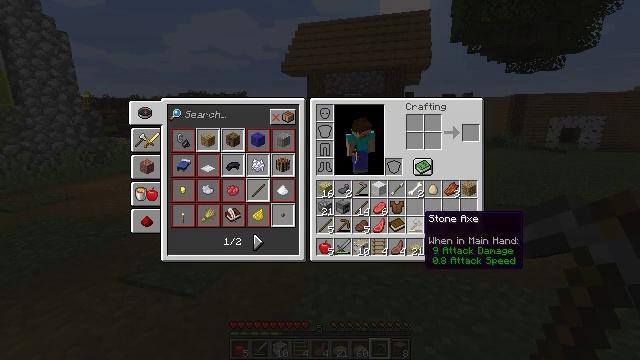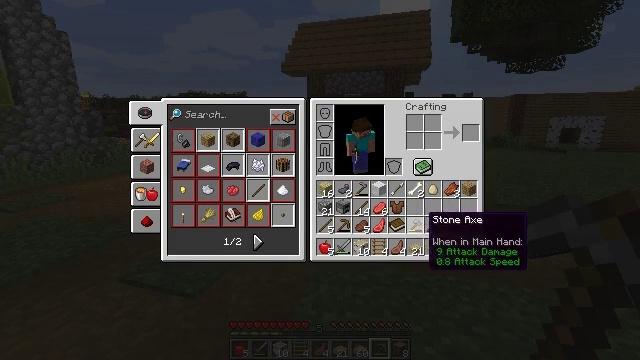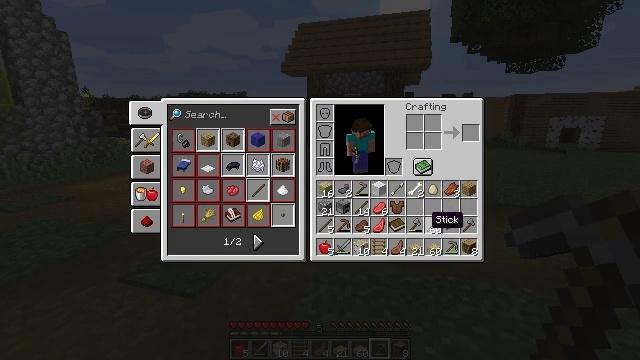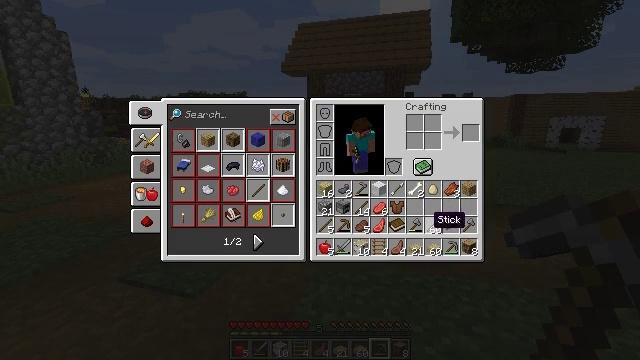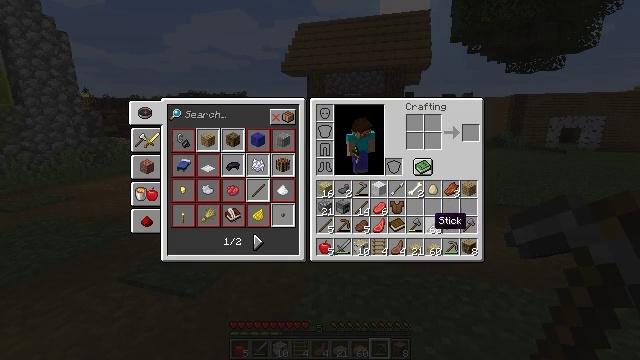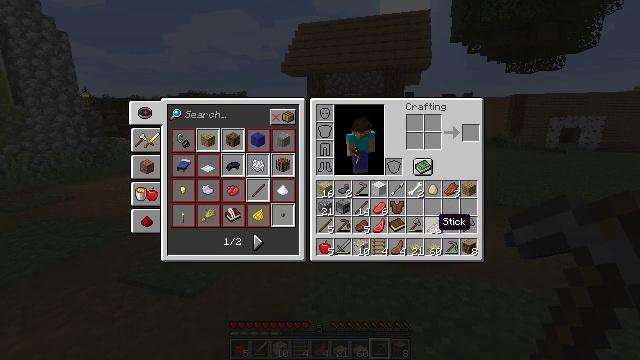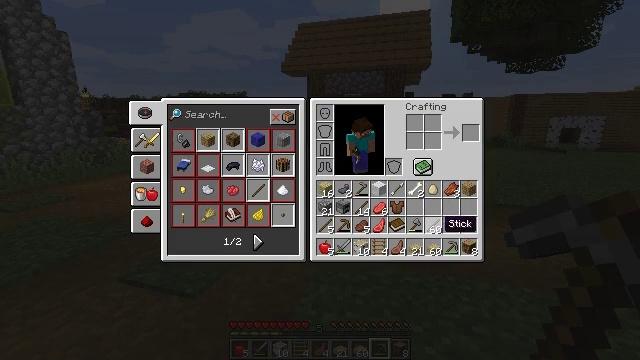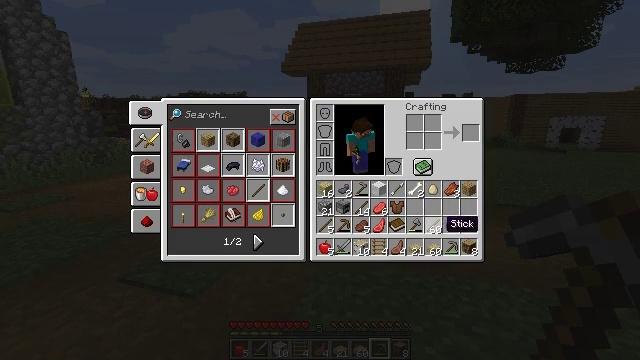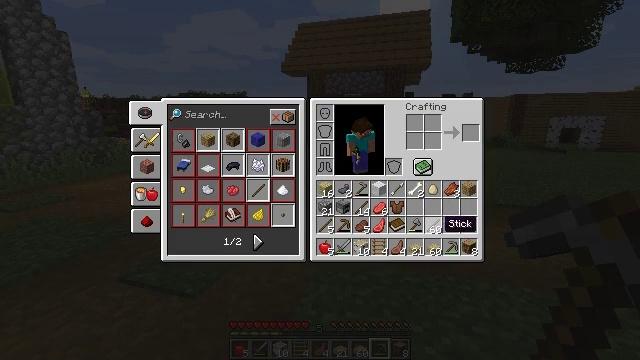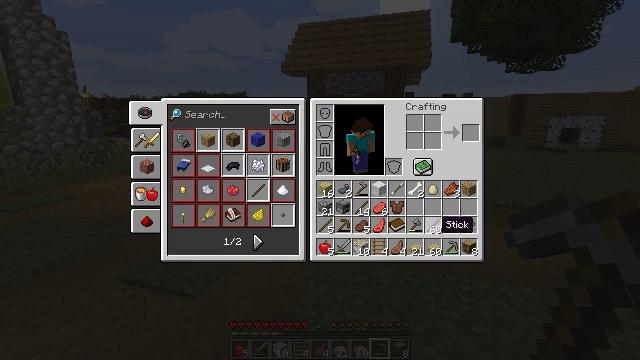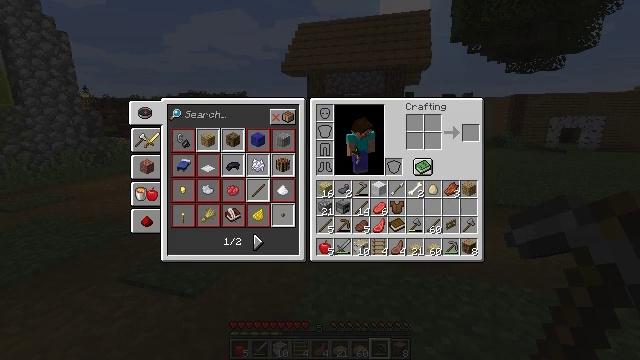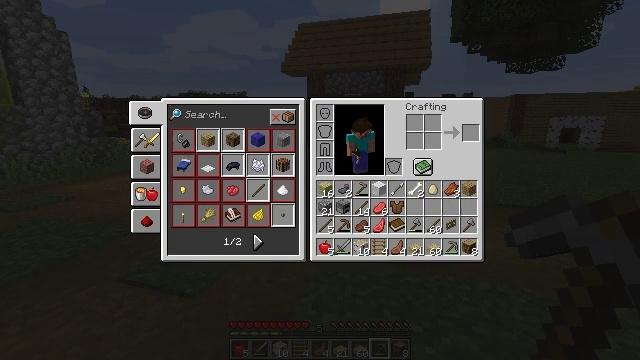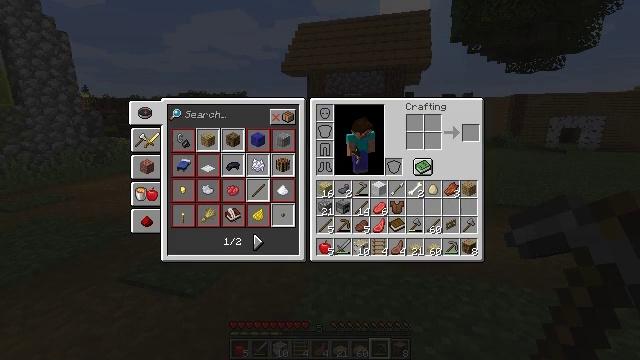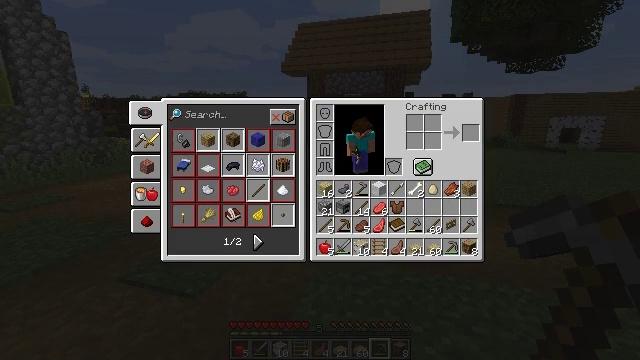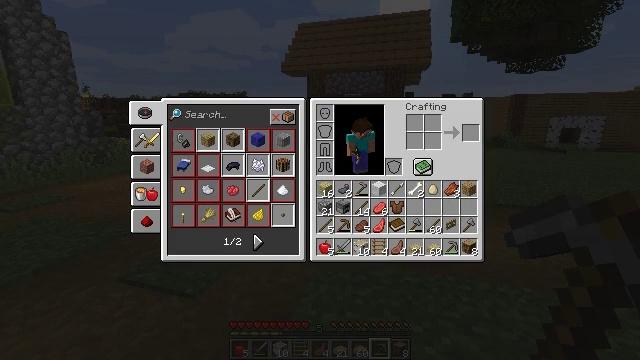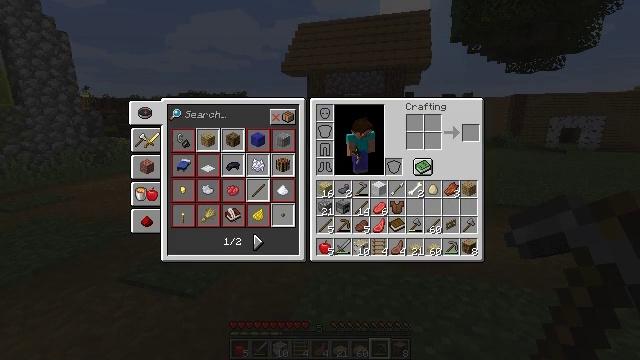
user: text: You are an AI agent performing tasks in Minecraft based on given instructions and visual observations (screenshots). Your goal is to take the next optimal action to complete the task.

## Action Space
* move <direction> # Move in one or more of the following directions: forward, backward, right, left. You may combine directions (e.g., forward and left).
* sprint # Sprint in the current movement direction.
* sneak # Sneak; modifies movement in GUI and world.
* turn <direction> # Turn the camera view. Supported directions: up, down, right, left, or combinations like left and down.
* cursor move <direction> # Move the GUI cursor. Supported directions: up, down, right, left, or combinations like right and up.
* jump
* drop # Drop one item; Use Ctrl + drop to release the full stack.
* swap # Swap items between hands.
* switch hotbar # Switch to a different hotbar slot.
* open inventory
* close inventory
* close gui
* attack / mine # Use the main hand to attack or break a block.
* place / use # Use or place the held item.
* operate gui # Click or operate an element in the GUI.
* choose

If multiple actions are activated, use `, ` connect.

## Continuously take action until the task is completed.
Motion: motion action
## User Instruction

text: Use the crafting table to make a birch door.
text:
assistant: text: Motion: no_op
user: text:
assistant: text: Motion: no_op
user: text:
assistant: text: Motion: no_op
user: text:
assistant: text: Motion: no_op
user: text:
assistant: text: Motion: no_op
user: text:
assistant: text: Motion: no_op
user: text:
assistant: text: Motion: no_op
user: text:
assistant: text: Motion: no_op
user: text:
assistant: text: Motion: no_op
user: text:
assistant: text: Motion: no_op
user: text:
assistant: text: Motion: no_op
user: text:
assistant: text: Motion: no_op
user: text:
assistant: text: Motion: no_op
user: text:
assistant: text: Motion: no_op
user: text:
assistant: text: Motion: no_op
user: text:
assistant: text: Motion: no_op
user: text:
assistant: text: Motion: no_op
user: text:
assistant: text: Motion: no_op
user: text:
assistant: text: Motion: no_op
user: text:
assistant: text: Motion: no_op
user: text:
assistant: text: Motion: no_op
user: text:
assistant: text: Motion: no_op
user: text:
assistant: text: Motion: no_op
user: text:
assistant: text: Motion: no_op
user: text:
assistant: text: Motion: no_op
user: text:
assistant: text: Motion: no_op
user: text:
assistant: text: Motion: no_op
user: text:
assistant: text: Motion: no_op
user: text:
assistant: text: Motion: no_op
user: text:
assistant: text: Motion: no_op